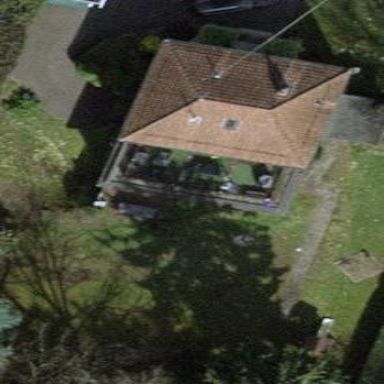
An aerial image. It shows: Garden enclosed by fence.